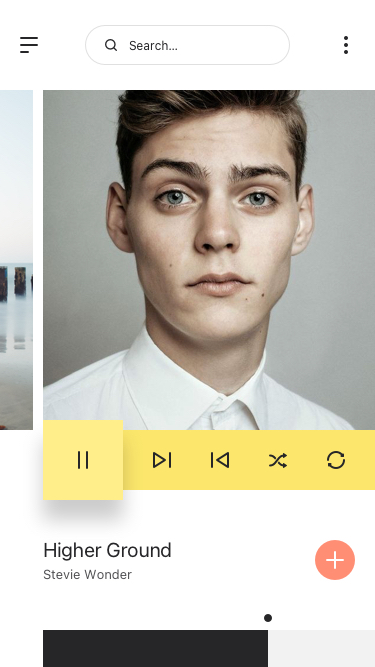
Text in this UI design:
Higher Ground
Stevie Wonder